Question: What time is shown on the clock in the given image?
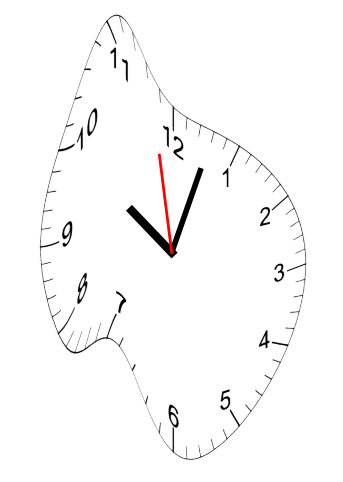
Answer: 10:02:58